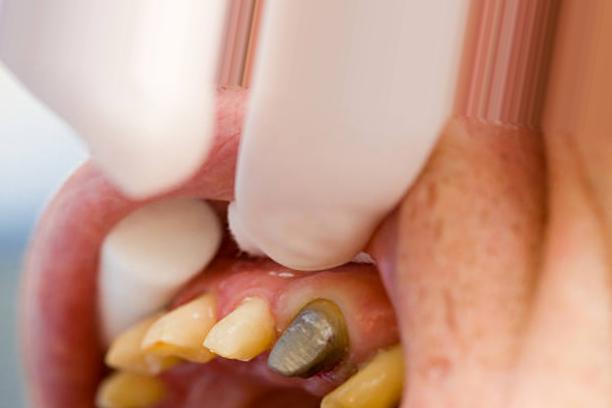
Condition: Tooth Discoloration